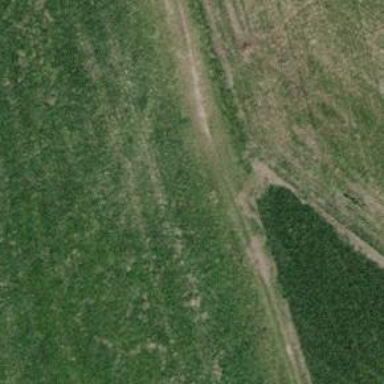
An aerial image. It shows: Gravel track with grade4 track type suitable for agricultural vehicles.